Question: Is the use of '<dfn>' in a '<table>' semantically valid if the definition of the wrapped term is in the subsequent '<td>'? Is this the correct use of '<dfn>' or must it specifically be used in a paragraph or definition list, as <URL>. I would like to format my list like this:

My logic says it should be allowed with the following code:
'''
<table>
<tr>
<td><dfn>Attack</dfn></td>
<td>Time (in ms) before the compressor will begin to work after the audio level goes beyond the threshold.</td>
</tr>
<tr>
<td><dfn>Release</dfn></td>
<td>Time (in ms) before the compressor will cease to work after the audio level drops beneath the threshold.</td>
</tr>
<tr>
<td><dfn>Ratio</dfn></td>
<td>The amount of compression to be applied.</td>
</tr>
<tr>
<td><dfn>Threshold</dfn></td>
<td>A level in dB which, if the signal surpasses, the compressor will begin working.</td>
</tr>
</table>
'''
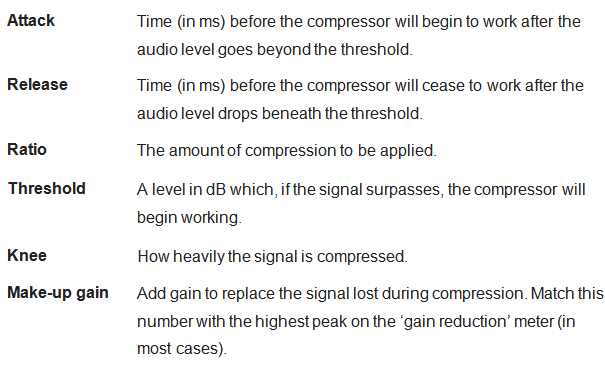
Answer: Did you look at <URL>?
> The 'dfn' element represents the defining instance of a term. The <URL> for the term given by the dfn element.
Your code fragment does not contain any of the three valid ancestor, so on its own is invalid. However, I believe the '<body>' is classed as a section, which might make your usage allowable.